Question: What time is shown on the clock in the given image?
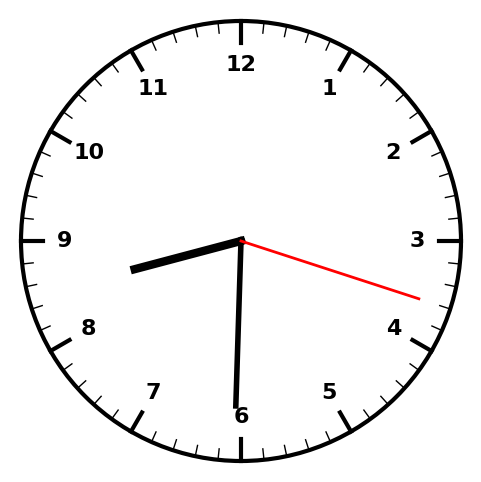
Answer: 08:30:18